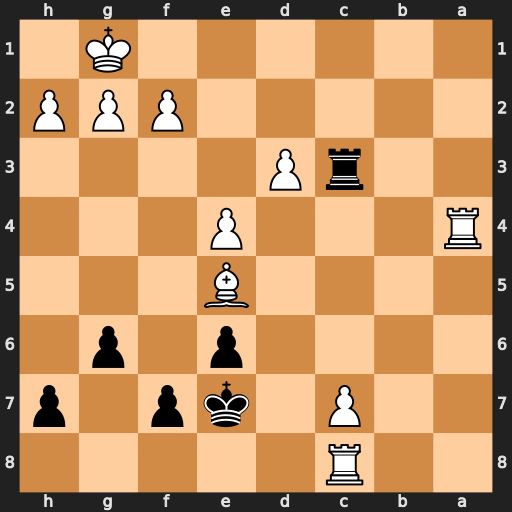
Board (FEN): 2R5/2P1kp1p/4p1p1/4B3/R3P3/2rP4/5PPP/6K1
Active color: b
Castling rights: -
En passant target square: -
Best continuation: Rc1#